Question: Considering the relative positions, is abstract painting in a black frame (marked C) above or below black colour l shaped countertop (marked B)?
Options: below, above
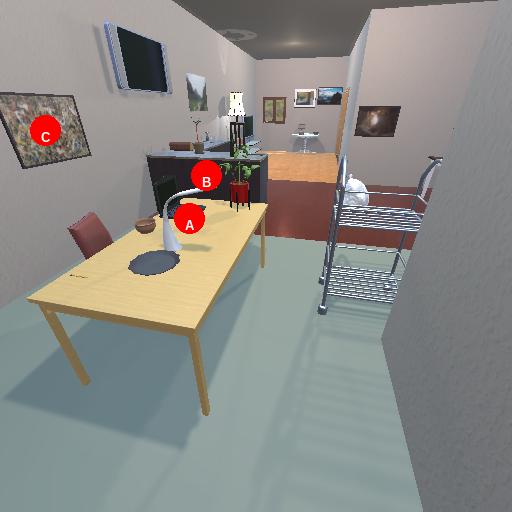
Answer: below